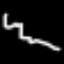
Label: squiggle